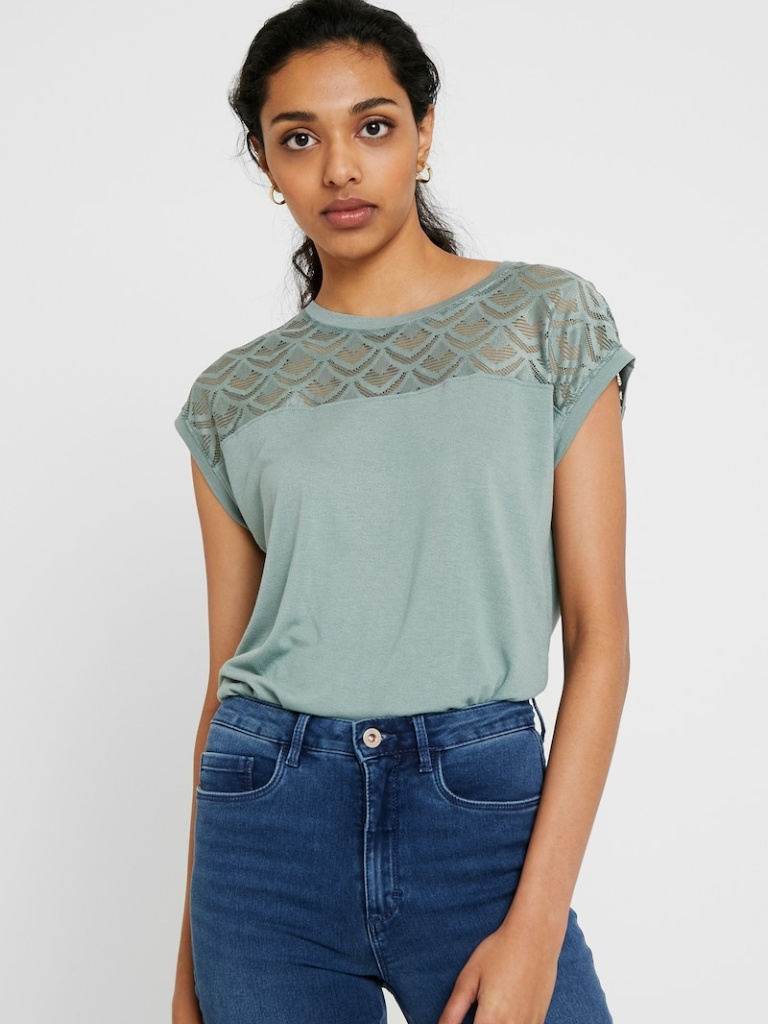
cotton relaxed short sleeve hip length French Tucked crew t-shirt